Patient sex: M
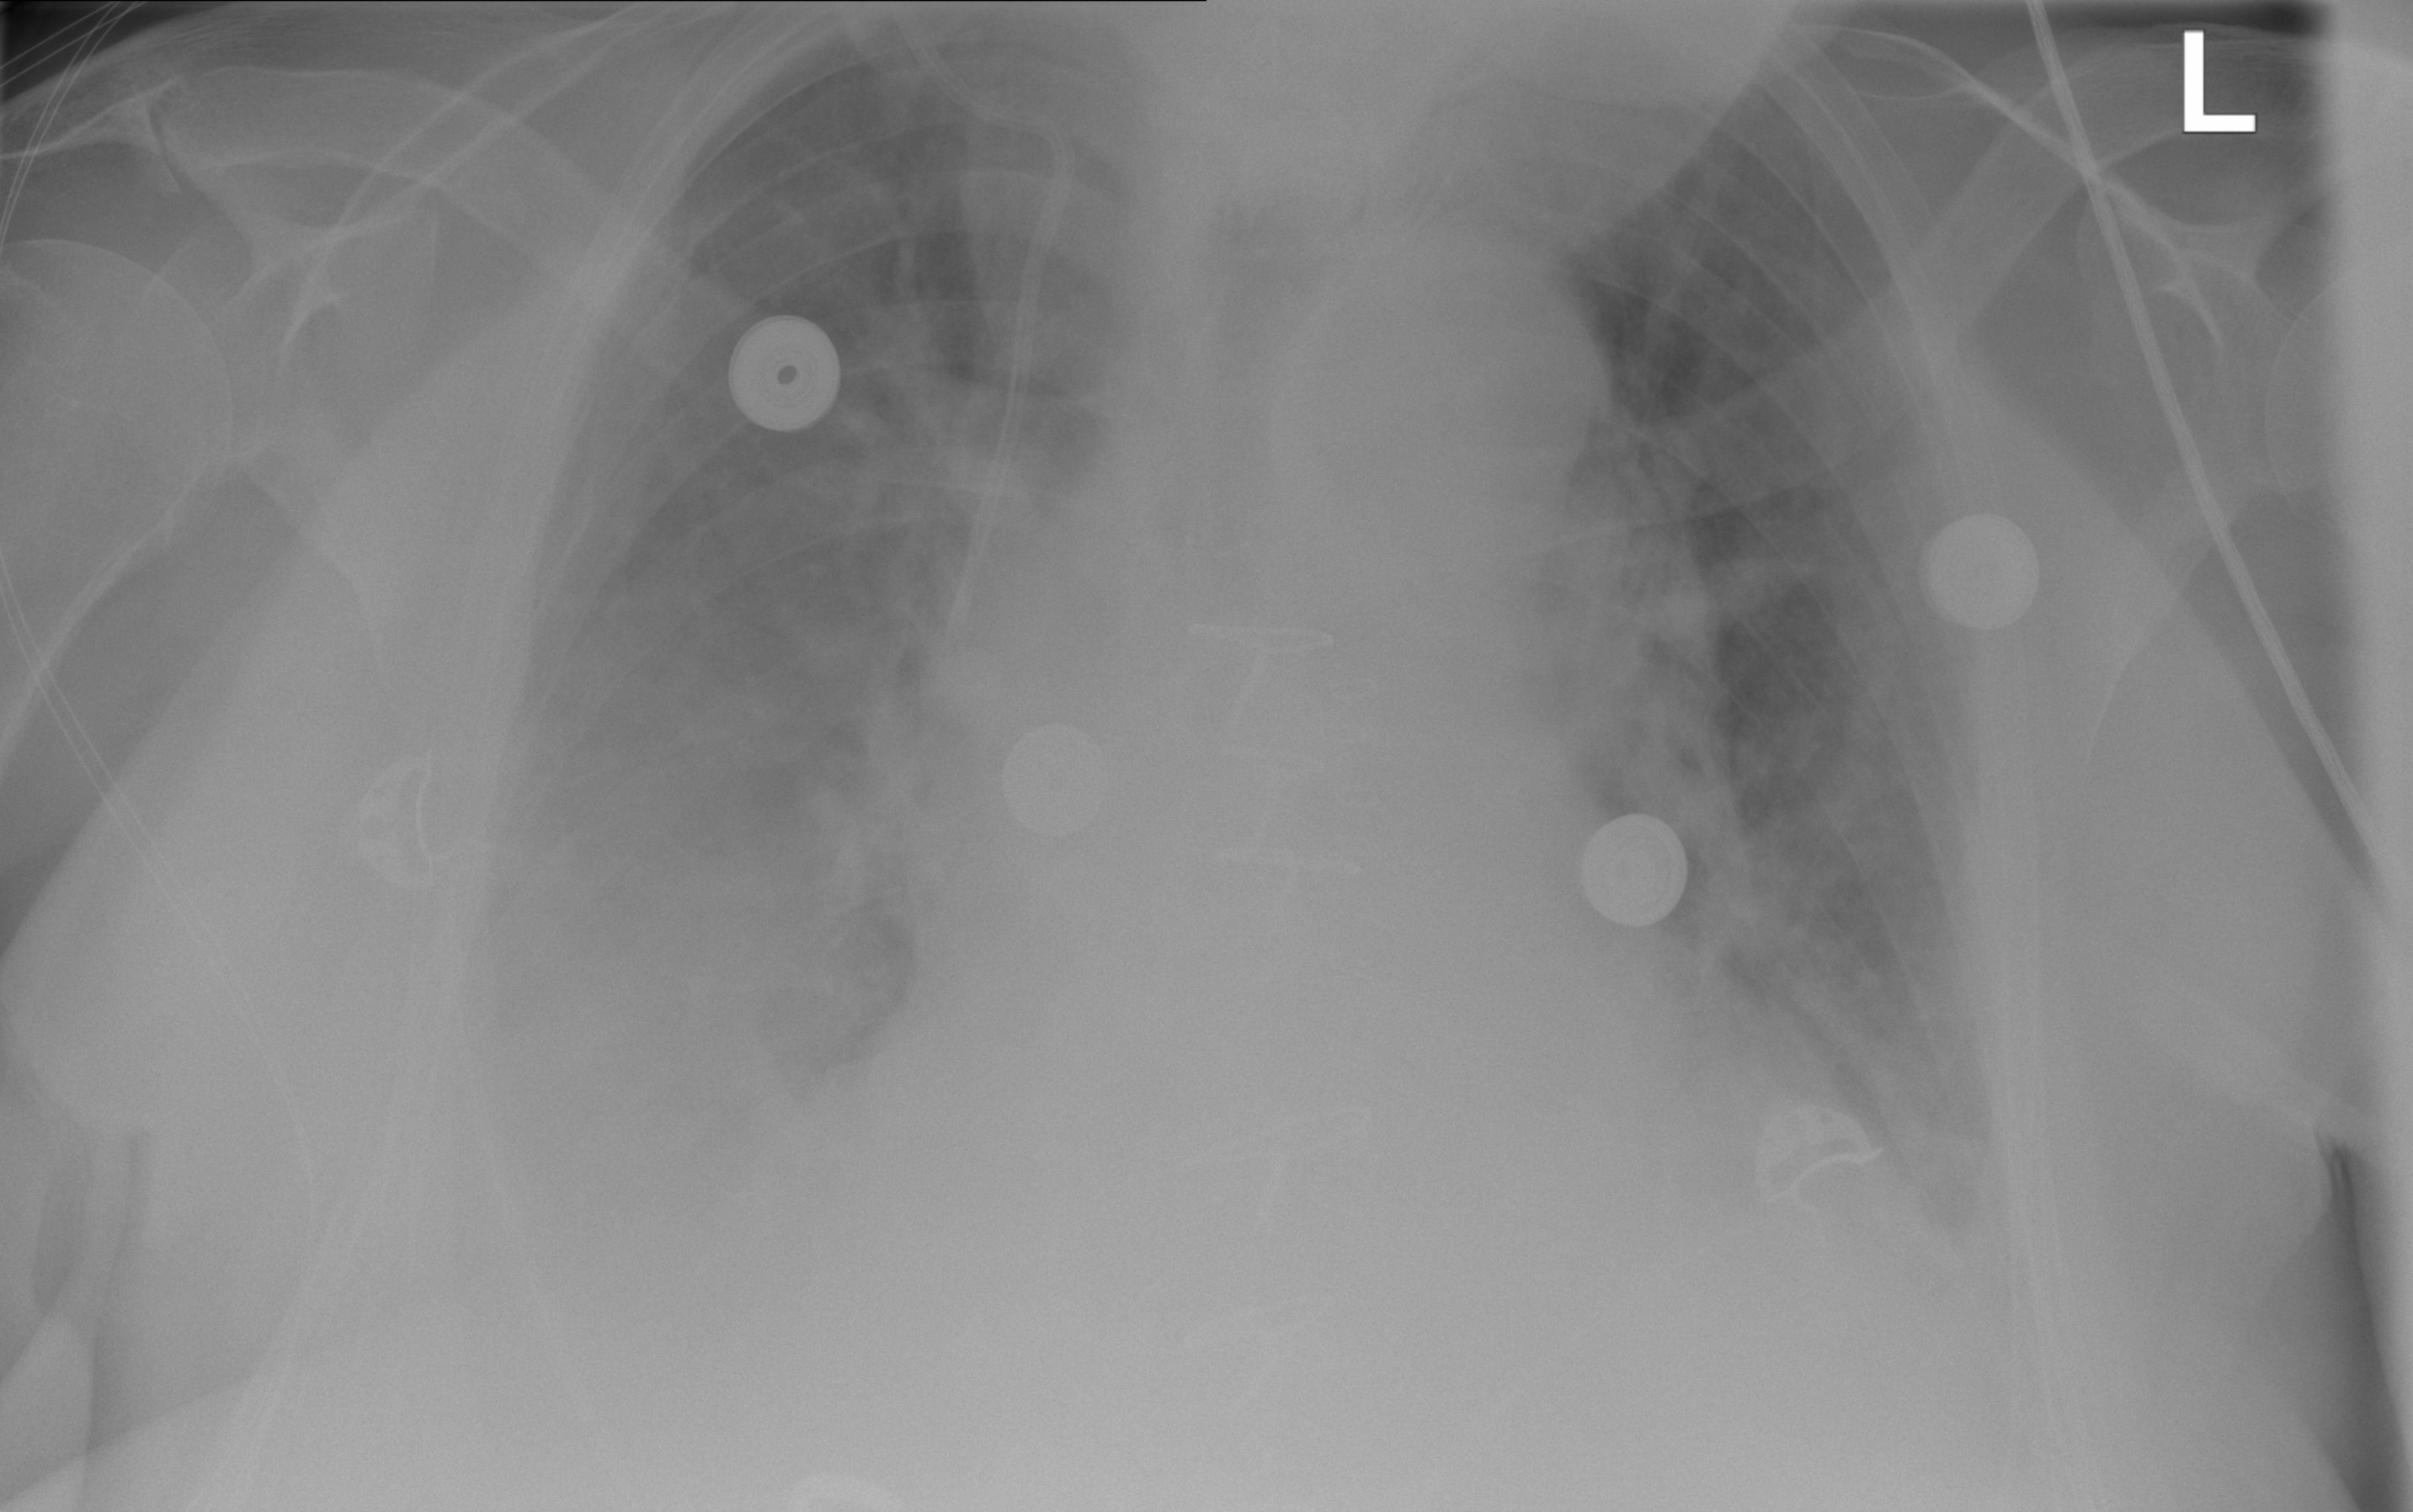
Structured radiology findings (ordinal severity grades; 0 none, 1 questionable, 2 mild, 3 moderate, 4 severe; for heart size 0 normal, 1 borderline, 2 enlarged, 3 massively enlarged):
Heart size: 2
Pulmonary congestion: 1
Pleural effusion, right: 2
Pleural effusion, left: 2
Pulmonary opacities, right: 1
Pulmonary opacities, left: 0
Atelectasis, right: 2
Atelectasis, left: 2